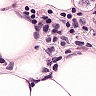
Metastatic tissue present: yes